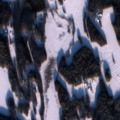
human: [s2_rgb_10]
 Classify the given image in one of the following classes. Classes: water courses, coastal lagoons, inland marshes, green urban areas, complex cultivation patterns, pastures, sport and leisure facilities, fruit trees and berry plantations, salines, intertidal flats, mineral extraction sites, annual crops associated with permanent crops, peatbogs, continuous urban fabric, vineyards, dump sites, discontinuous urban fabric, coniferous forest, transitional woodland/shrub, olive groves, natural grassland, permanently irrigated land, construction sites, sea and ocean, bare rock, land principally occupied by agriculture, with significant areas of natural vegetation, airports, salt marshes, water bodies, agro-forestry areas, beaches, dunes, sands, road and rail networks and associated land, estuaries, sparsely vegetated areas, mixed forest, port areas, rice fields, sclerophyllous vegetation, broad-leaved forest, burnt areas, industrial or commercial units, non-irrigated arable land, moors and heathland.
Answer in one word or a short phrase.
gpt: land principally occupied by agriculture, with significant areas of natural vegetation, mixed forest, inland marshes, water bodies